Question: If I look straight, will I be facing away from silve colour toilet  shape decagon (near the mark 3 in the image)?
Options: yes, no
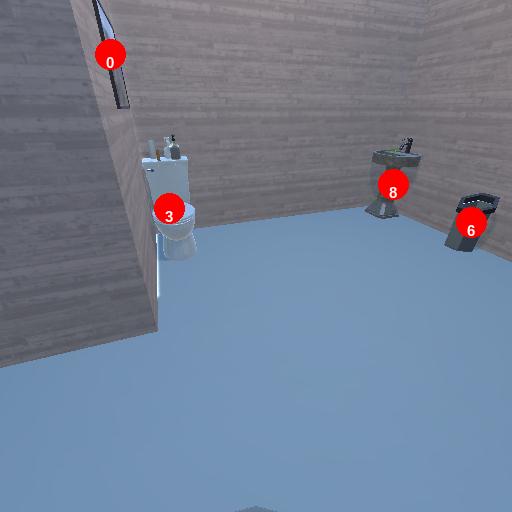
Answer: yes